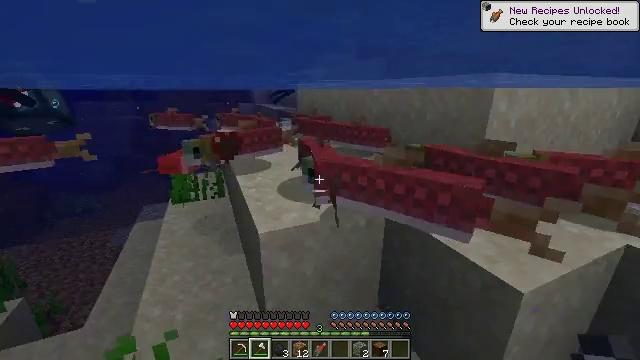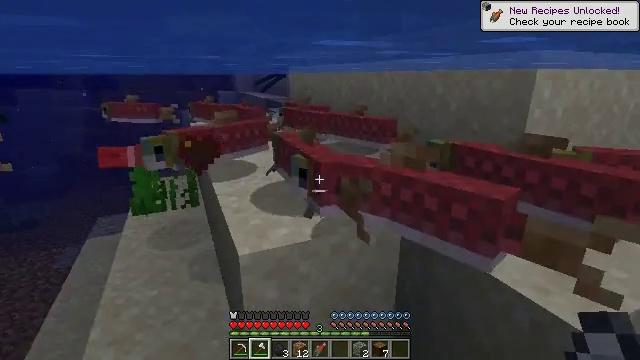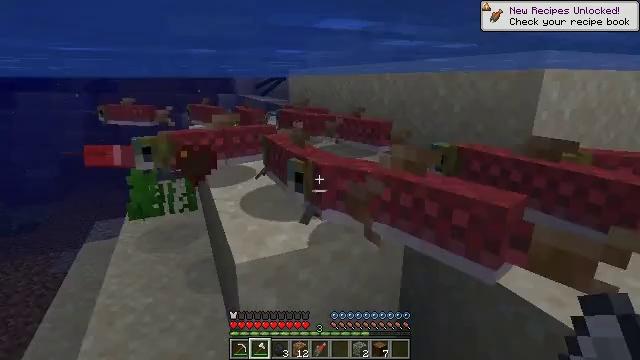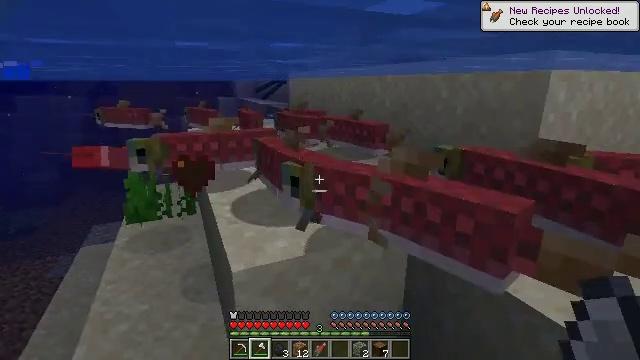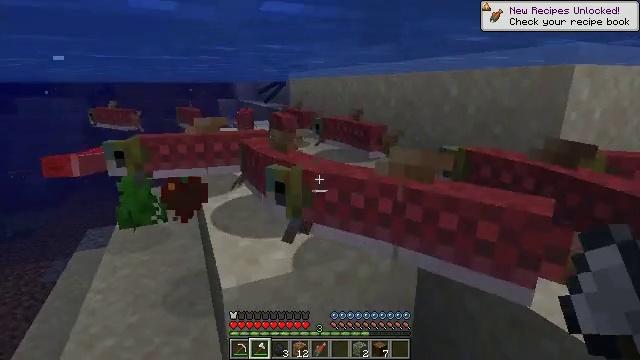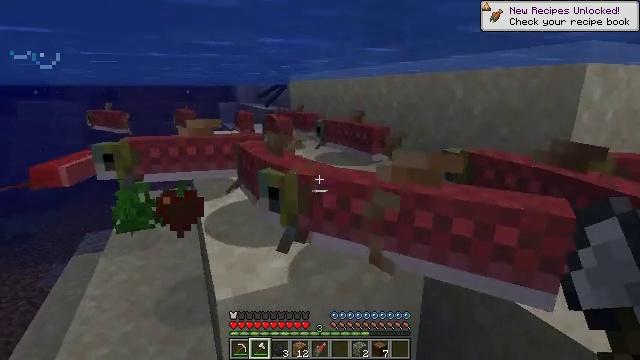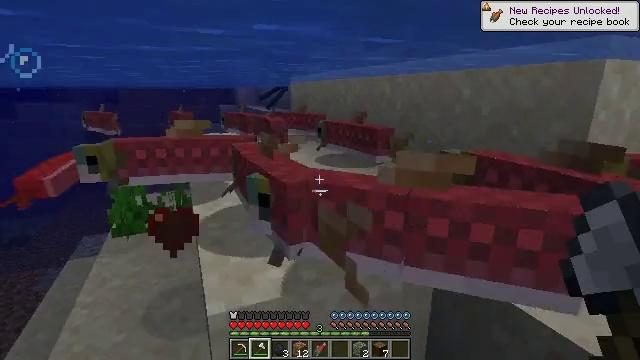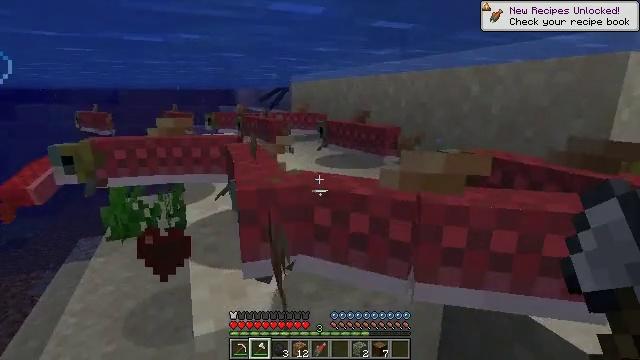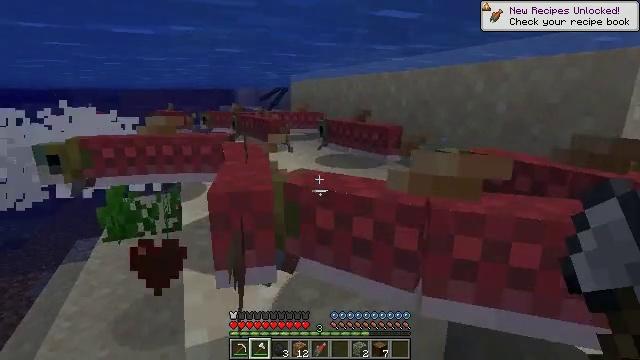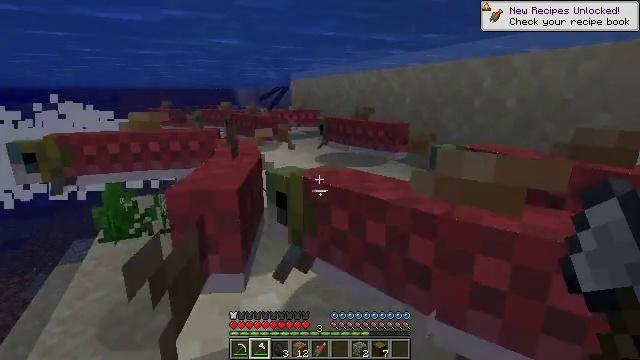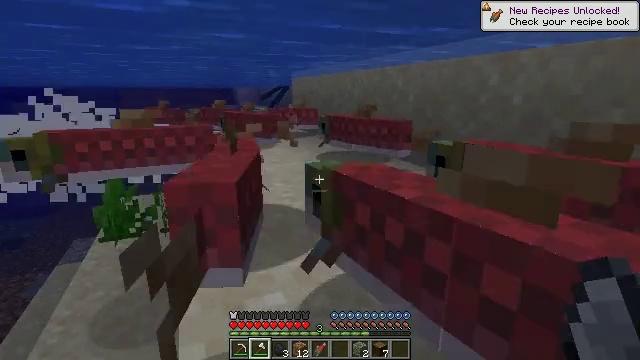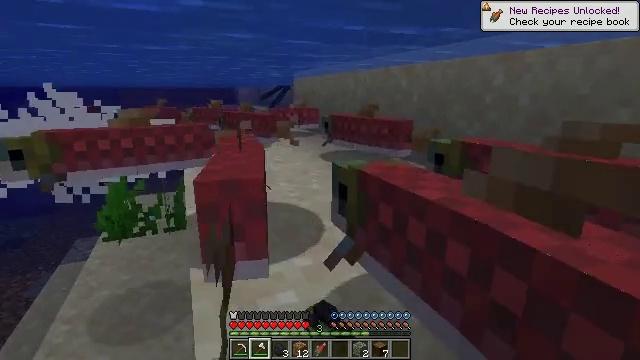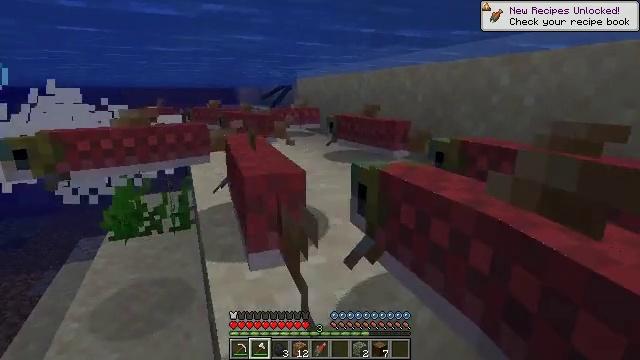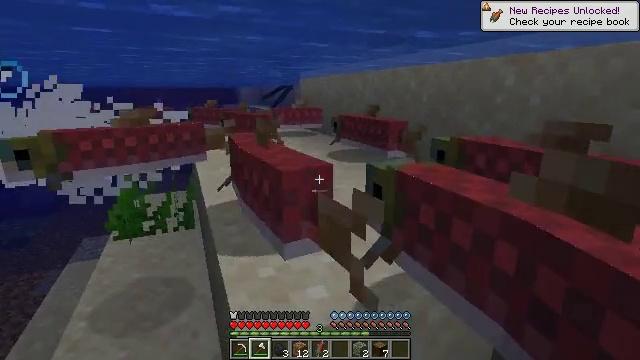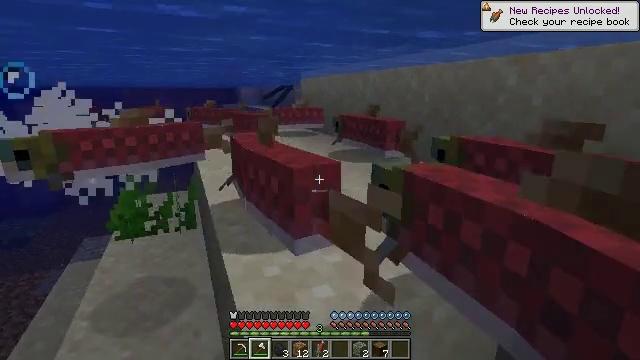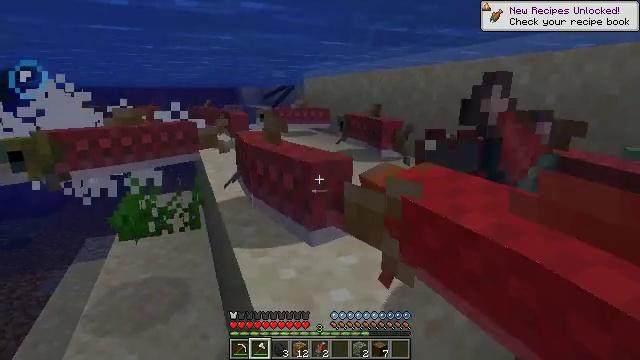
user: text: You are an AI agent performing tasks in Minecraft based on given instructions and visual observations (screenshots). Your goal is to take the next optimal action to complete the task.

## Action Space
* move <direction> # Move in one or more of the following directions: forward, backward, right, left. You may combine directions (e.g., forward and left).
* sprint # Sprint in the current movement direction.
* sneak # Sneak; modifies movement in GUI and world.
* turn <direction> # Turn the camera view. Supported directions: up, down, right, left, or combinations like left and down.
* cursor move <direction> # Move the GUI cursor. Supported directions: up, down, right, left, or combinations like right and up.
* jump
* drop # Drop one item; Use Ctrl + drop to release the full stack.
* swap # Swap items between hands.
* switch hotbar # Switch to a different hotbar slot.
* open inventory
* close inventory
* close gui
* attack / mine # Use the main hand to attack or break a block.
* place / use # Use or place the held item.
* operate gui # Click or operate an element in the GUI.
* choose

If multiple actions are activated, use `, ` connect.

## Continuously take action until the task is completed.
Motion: motion action
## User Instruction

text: Kill aquatic mobs.
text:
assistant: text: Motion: move forward
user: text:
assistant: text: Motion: move forward
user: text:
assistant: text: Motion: move forward
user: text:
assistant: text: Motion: move forward
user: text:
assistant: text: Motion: move forward
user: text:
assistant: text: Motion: move forward
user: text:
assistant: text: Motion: move forward
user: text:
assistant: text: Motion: move forward
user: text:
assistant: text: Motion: move forward
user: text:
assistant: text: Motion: move forward, attack / mine
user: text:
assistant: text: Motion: move forward, attack / mine
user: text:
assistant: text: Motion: move forward
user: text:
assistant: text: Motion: move forward
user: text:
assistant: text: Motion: move forward
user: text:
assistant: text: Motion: move forward and move left
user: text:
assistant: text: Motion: move forward and move left, turn left
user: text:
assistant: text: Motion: move forward and move left, turn left and up
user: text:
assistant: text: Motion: move forward and move left, turn left and up
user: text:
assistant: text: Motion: move forward and move left, turn left
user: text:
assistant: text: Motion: move forward and move left
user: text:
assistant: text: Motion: move forward and move left
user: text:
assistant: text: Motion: move forward and move left
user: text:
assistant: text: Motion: move forward and move left
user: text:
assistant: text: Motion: move forward and move left
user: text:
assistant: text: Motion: move forward and move left
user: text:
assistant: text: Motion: move forward
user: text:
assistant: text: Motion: move forward, turn left
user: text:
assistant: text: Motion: move forward, turn left and down
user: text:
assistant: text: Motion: move forward, turn left and down
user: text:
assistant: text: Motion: move forward, turn left